Aerial crown-view tile of a tropical tree (Barro Colorado Island, Panama), acquired 20250414:
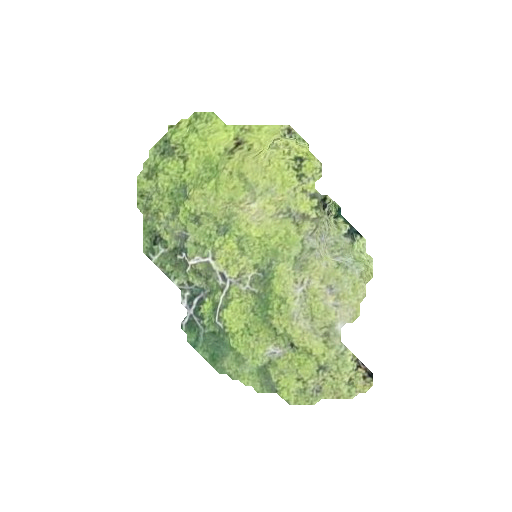
Species: Terminalia amazonia
GBIF accepted scientific name: Terminalia amazonica
Crown area: 70.564 m²